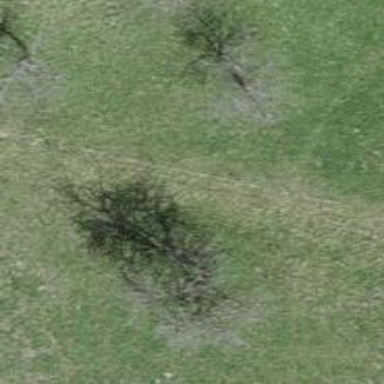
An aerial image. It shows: Single tag "natural: tree."